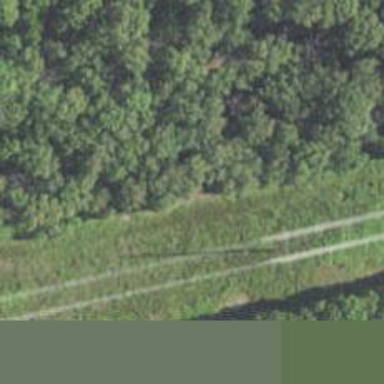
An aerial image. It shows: Path.